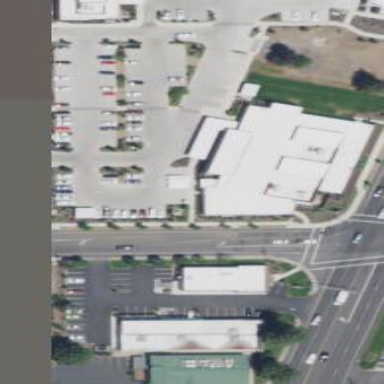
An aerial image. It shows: Clinic building offering healthcare services.